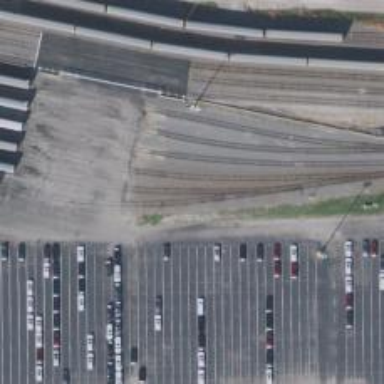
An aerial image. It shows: Railway yard.